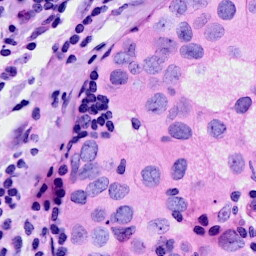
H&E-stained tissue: Breast